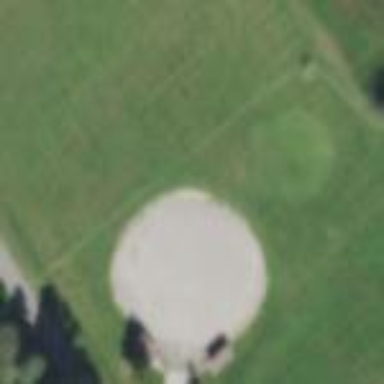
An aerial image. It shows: Baseball pitch for leisure land activities.